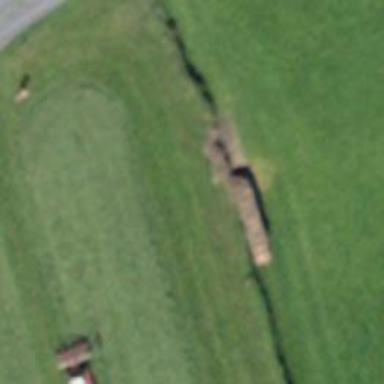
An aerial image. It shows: Dry stone wall barrier.